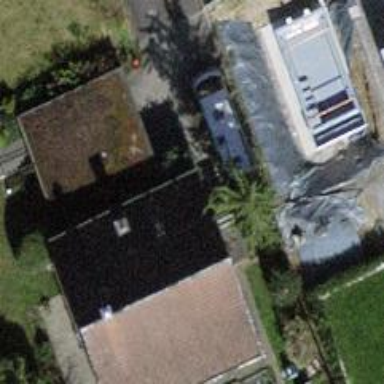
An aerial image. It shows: Building with tile roof.